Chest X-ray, PA view. Patient: 48 years old, sex F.
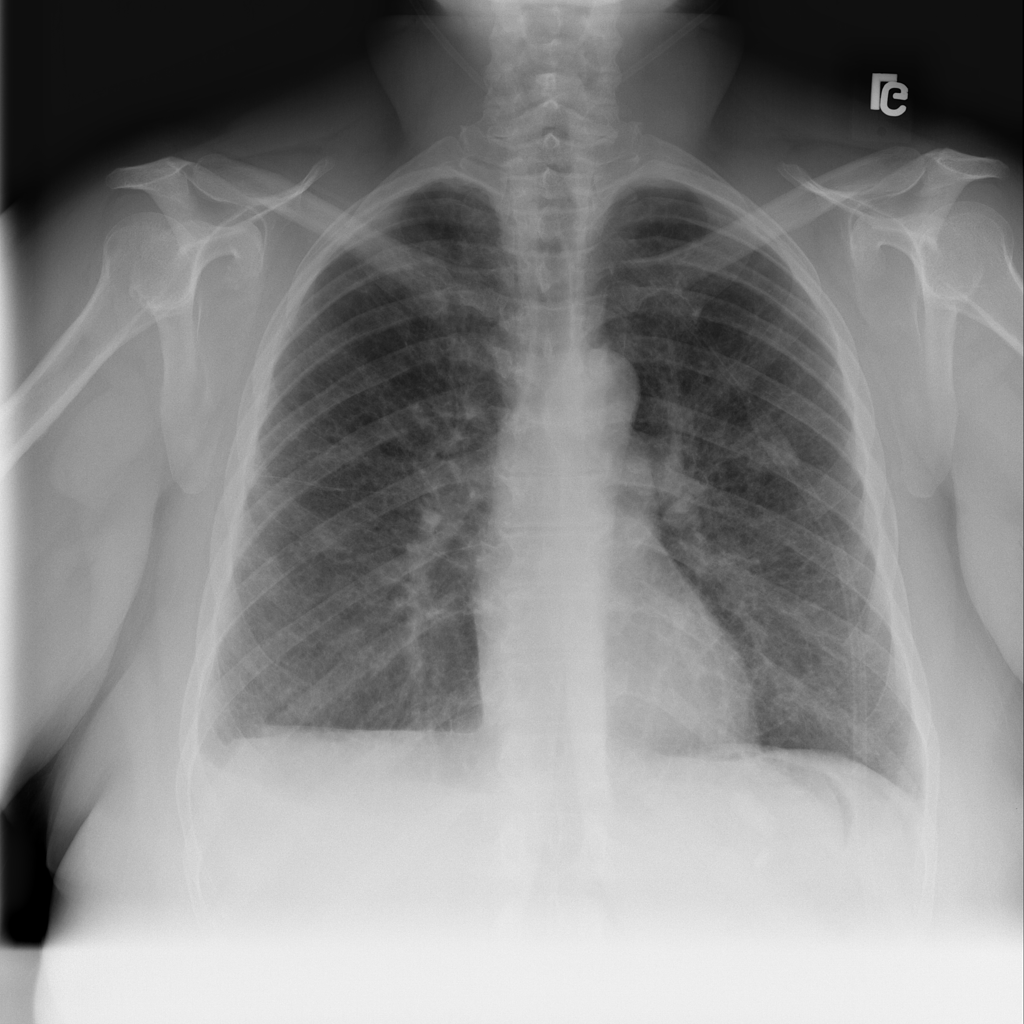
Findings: Pneumothorax